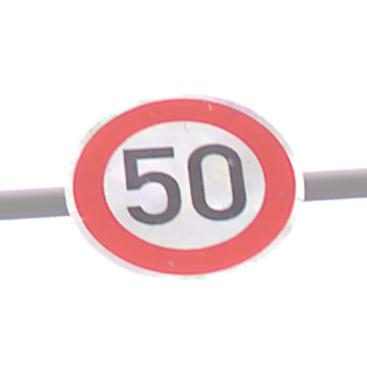
Verkehrszeichen: Geschwindigkeit50
Umgebung: Outdoor, Nature
Tageszeit: Midday
Wetter: Overcast
Licht: Natural
Jahreszeit: Winter
Kontrast: LowContrast